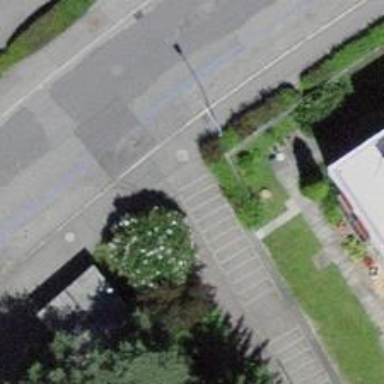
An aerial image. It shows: Set of steps on the road.